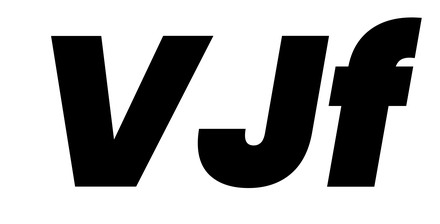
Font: Poppins-BlackItalic